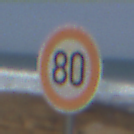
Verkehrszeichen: Geschwindigkeit80
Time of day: Midday
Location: Outdoor (Nature)
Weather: PartlyCloudy
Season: NotSpecified
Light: Natural